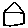
Label: house